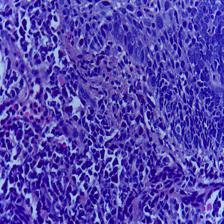
Diagnosis: OSCC